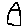
Label: house